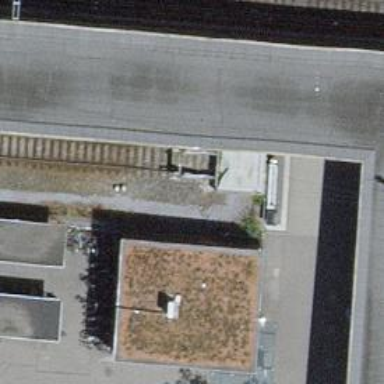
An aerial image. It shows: Public transport stop position along the railway.